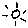
Label: sun